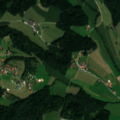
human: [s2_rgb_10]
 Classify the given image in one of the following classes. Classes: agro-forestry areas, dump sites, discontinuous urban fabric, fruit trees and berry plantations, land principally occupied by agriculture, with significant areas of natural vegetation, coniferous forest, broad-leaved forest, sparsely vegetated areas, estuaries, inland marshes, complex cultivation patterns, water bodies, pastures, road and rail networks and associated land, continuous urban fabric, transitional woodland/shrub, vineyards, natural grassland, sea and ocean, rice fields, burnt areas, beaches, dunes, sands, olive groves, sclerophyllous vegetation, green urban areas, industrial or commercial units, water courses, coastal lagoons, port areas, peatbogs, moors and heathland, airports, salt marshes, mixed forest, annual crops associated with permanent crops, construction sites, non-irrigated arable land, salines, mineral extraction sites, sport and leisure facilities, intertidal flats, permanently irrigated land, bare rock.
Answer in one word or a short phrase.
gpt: discontinuous urban fabric, pastures, complex cultivation patterns, land principally occupied by agriculture, with significant areas of natural vegetation, mixed forest